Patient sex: M
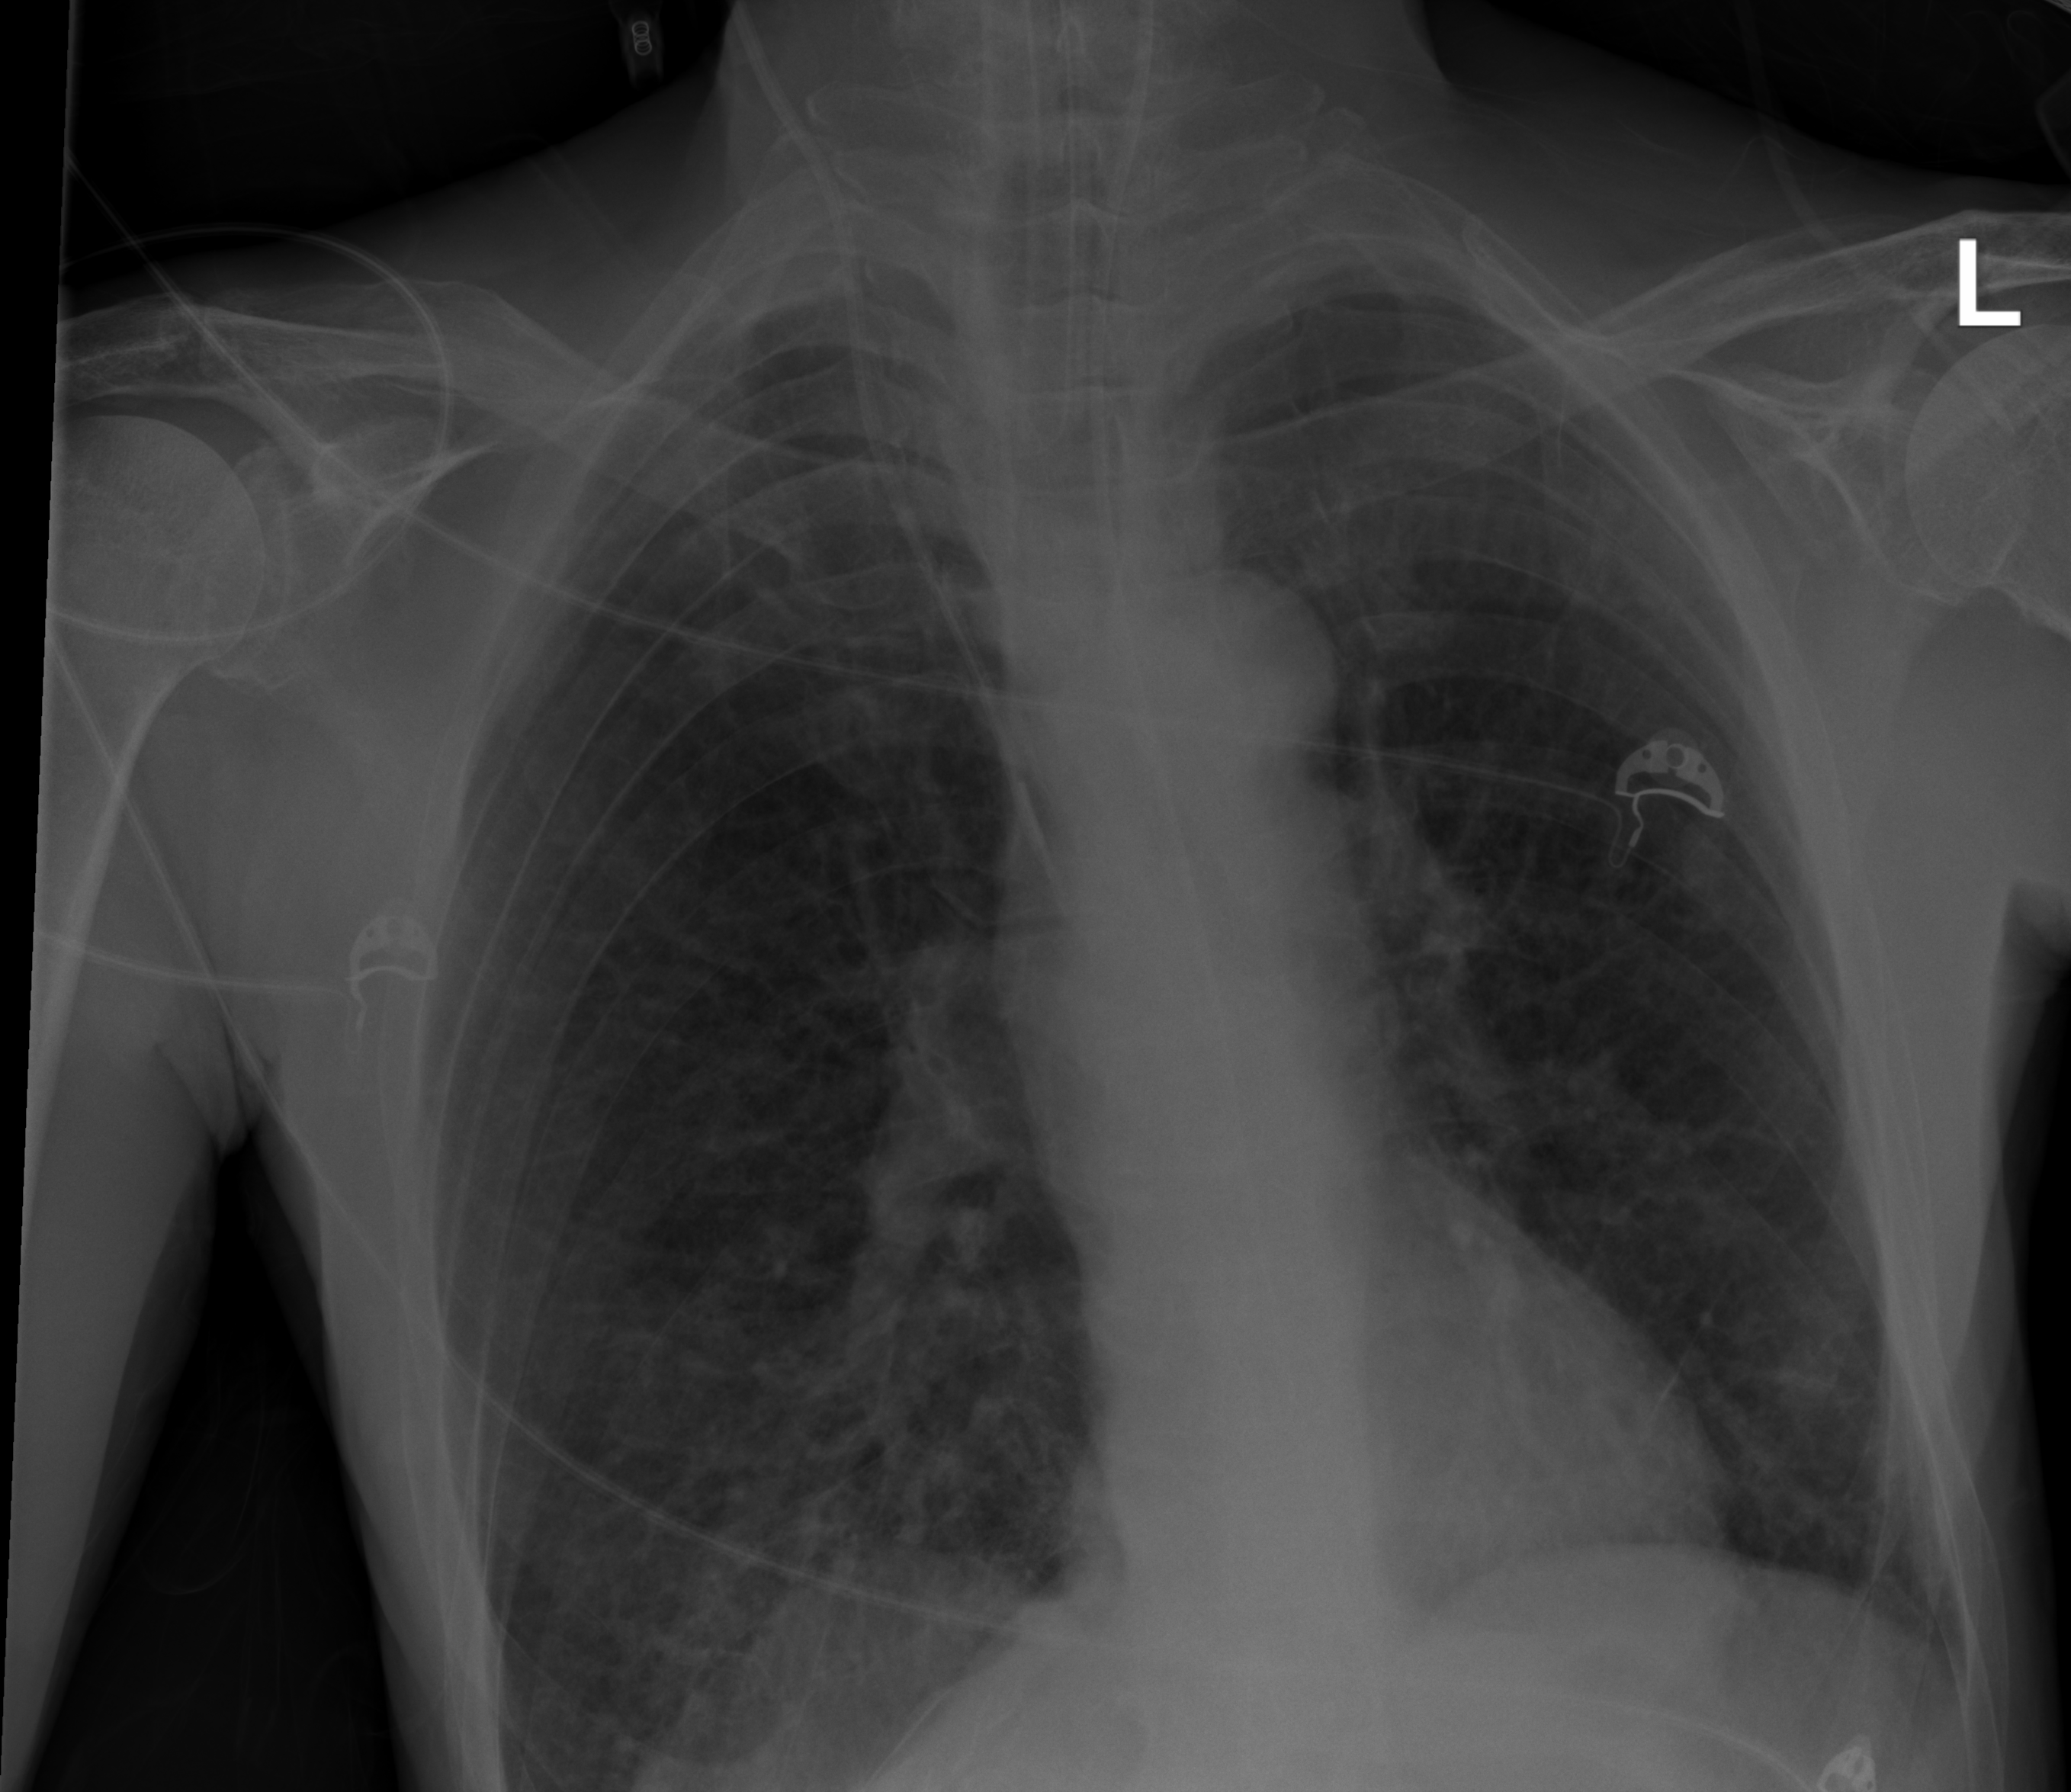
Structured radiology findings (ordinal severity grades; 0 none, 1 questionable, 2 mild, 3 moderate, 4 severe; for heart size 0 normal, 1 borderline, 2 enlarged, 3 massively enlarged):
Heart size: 1
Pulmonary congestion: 0
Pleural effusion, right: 2
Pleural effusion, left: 0
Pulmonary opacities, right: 2
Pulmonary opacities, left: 0
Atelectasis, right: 2
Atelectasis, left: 0